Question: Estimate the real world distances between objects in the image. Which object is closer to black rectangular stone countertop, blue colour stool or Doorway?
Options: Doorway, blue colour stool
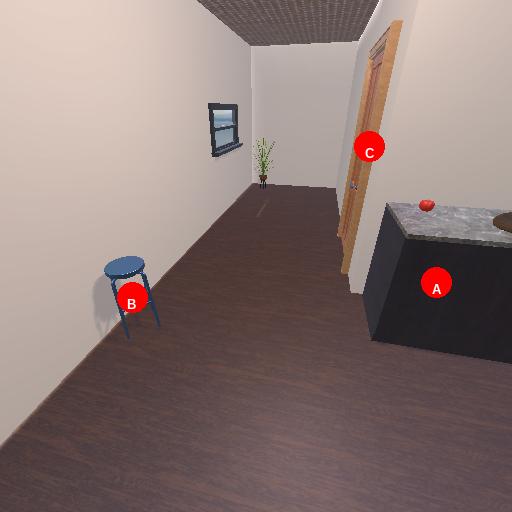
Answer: Doorway